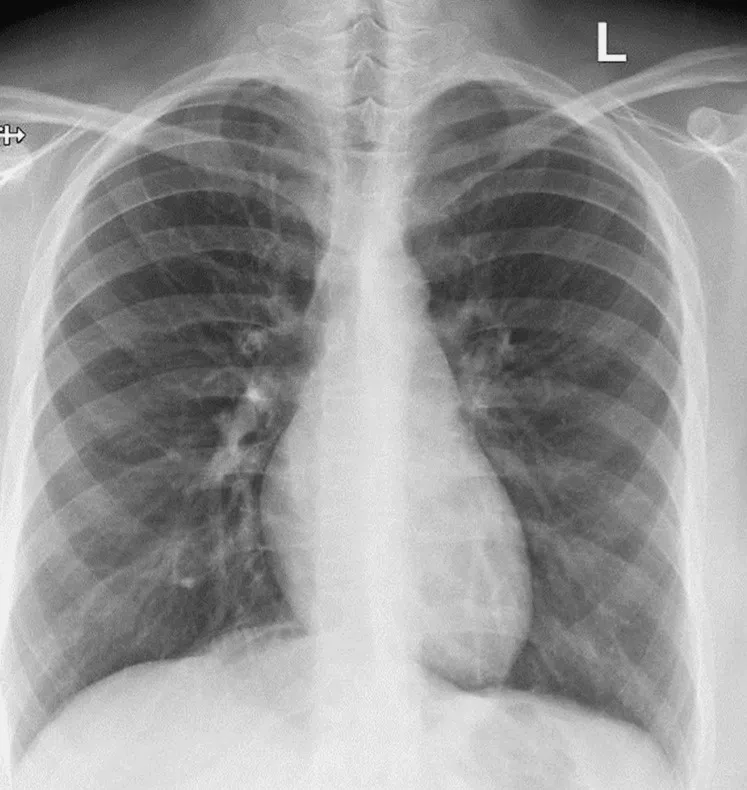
Unremarkable chest radiograph.
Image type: radiology (x_ray)